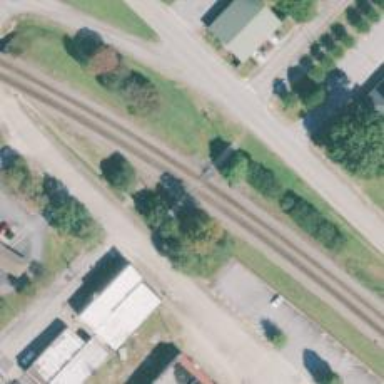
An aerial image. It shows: Railway track.